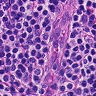
Metastatic tissue present: no